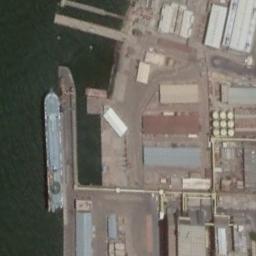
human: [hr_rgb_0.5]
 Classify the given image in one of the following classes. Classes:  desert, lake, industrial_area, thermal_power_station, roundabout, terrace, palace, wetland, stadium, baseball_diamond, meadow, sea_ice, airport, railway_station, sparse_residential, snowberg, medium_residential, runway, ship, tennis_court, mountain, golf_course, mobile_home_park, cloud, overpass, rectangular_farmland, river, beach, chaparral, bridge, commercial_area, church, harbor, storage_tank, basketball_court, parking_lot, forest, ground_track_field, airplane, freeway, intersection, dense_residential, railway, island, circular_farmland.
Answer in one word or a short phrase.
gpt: ship